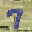
Label: 7